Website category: university
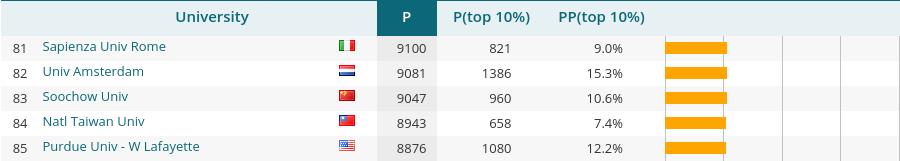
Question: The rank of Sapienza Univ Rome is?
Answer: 81

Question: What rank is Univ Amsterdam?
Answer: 82

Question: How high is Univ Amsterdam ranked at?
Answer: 82

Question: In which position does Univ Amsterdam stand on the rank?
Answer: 82

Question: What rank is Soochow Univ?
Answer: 83

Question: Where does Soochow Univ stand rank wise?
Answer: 83

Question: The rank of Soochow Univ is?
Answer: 83

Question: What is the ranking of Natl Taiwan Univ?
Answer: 84

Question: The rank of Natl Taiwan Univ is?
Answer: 84

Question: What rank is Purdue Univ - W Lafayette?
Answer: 85

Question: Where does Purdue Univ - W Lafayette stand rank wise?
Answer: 85

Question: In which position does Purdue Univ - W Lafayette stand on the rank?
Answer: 85

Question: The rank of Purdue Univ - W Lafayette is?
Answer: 85

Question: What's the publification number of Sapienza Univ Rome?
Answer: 9100

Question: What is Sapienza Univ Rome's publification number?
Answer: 9100

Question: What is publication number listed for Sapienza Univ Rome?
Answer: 9100

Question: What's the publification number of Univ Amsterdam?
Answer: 9081

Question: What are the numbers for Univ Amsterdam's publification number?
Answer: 9081

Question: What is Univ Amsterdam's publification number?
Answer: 9081

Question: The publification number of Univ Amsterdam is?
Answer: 9081

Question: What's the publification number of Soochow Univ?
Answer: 9047

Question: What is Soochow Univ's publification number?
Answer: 9047

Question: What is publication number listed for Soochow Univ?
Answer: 9047

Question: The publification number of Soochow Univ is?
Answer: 9047

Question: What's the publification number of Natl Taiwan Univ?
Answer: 8943

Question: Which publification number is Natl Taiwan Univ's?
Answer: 8943

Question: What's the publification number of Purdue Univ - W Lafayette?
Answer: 8876

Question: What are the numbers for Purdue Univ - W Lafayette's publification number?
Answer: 8876

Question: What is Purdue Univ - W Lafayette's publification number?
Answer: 8876

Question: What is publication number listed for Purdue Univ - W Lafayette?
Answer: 8876

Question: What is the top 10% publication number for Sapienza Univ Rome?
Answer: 821

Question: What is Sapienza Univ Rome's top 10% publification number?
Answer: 821

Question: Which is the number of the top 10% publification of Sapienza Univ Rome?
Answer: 821

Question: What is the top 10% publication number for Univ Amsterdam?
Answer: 1386

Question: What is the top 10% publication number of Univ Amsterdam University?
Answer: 1386

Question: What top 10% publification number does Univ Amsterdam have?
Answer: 1386

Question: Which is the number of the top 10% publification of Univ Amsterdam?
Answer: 1386

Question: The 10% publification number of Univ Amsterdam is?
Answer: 1386

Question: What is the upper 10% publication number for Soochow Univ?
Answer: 960

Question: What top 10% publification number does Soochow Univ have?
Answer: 960

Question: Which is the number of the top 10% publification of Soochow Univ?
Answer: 960

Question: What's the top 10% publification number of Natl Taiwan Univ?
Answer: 658

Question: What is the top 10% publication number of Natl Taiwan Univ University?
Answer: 658

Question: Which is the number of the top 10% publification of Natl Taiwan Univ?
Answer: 658

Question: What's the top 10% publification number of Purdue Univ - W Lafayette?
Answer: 1080

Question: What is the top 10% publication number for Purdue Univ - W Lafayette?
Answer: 1080

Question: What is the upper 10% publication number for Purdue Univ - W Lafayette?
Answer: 1080

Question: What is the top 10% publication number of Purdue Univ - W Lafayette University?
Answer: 1080

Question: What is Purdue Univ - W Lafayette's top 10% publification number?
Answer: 1080

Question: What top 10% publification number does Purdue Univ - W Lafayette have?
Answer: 1080

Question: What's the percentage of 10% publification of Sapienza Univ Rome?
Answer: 9.0%

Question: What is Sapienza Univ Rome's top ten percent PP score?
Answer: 9.0%

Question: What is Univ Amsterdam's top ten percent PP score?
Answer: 15.3%

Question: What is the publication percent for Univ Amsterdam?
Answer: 15.3%

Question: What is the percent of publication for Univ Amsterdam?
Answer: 15.3%

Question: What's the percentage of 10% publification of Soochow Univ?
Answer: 10.6%

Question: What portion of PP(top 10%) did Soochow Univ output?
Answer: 10.6%

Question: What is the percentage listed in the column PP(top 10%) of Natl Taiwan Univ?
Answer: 7.4%

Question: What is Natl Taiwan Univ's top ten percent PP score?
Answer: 7.4%

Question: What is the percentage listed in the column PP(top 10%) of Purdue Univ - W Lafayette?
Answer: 12.2%

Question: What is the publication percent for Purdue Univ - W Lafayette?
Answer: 12.2%

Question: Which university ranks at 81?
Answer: Sapienza Univ Rome

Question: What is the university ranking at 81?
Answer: Sapienza Univ Rome

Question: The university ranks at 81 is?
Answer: Sapienza Univ Rome